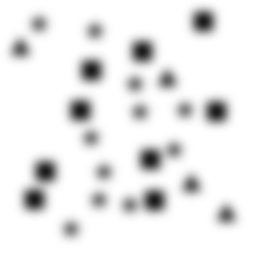
Squares: 9
Triangles: 4
Stars: 11
Total shapes: 24